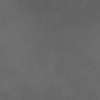
Atmospheric dust classification: dusty